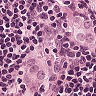
Metastatic tissue present: yes